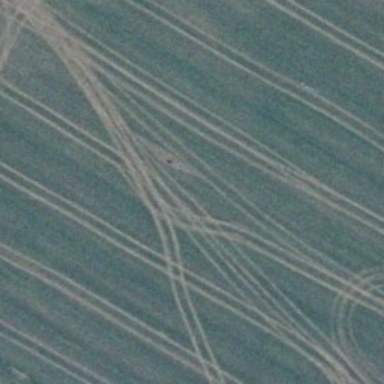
There is a piece of formland .